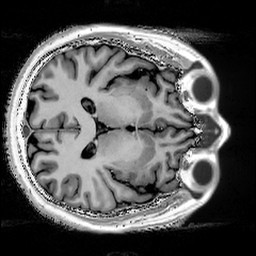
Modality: T1w
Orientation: axial
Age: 53
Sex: male
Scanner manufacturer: siemens
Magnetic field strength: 3 T
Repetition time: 5 s
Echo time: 0.00298 s